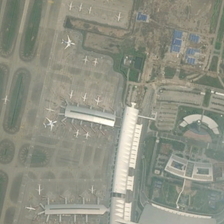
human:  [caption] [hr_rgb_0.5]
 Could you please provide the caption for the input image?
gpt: some planes are parked near two terminals in an airport .

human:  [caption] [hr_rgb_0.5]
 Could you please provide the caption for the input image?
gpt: some planes are parked near two terminals in an airport .

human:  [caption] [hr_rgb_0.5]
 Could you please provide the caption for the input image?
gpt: some planes are parked near two terminals in an airport .

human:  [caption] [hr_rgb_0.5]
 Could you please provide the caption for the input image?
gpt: some planes are parked near two terminals in an airport .

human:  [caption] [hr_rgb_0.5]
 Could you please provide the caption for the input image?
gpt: some planes are parked near two terminals in an airport .